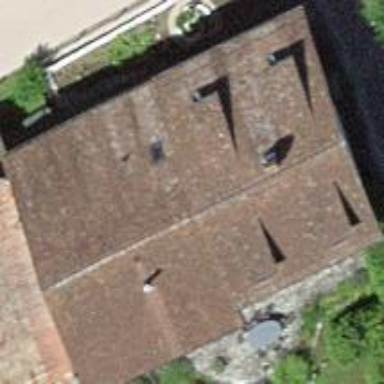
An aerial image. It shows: Building with gabled roof oriented along its length.